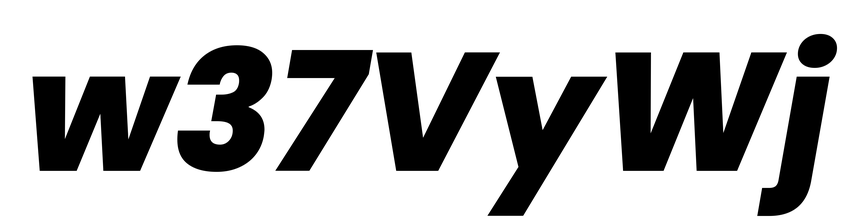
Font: Poppins-ExtraBoldItalic